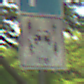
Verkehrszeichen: CarsharingfahrzeugeFrei
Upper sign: Parken
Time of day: MorningAfternoon
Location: Outdoor (RoadRail)
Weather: Clear
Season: NotSpecified
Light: Natural